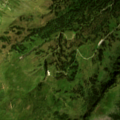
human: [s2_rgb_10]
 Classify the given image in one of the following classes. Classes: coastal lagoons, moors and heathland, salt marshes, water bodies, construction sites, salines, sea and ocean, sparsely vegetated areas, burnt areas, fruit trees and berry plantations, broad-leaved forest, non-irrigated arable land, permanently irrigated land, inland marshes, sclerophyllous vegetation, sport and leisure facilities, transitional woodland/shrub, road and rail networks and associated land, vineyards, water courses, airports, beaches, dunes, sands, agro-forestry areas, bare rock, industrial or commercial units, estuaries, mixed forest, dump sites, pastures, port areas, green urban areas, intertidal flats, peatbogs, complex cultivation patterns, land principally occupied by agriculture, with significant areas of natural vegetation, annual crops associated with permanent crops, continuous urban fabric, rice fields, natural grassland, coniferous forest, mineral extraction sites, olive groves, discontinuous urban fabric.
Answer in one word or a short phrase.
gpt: coniferous forest, natural grassland, moors and heathland, transitional woodland/shrub, sparsely vegetated areas